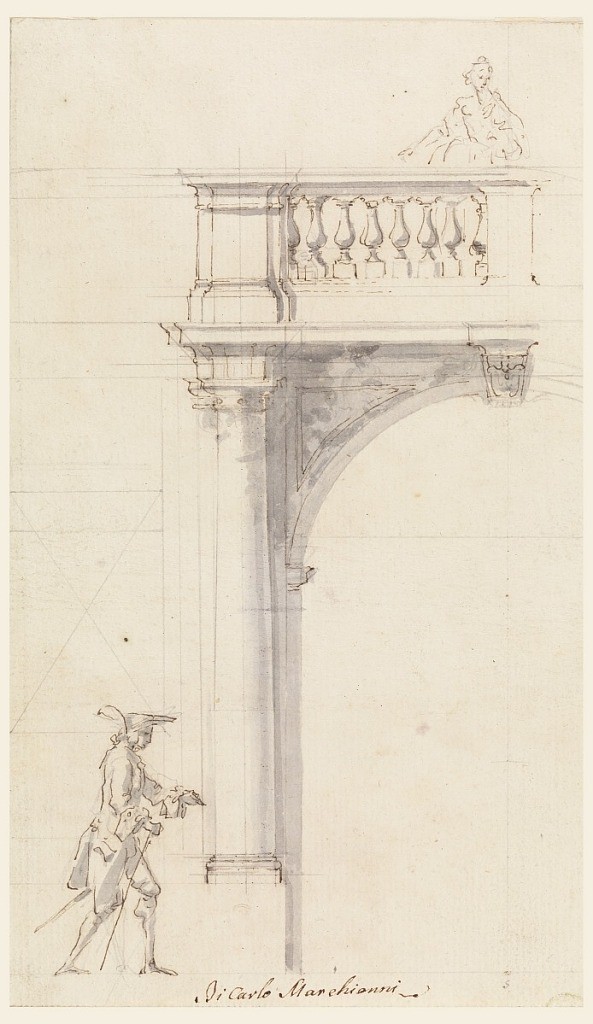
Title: Design for left half of a portal with balcony
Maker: Carlo Marchionni, Italian, 1702–1786
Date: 1725–50
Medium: Graphite, pen and ink, brush and gray watercolor on laid paper
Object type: Drawing
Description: With construction lines. Woman standing on balcony; gentleman with stick walking. Scale.